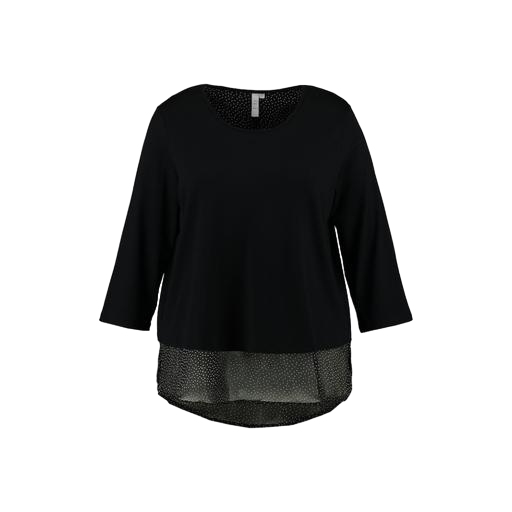
black three-quarter-sleeve top only macy, black plus size printed t-shirt only macy, two-fer shirt, white background